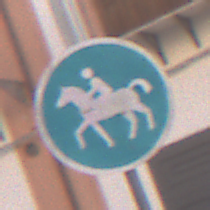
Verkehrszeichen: Reitweg
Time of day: MorningAfternoon
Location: Outdoor (Urban)
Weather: PartlyCloudy
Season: NotSpecified
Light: Natural